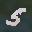
Label: 5